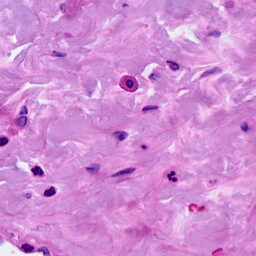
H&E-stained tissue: Breast